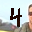
Label: 4